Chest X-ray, AP view. Patient: 59 years old, sex M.
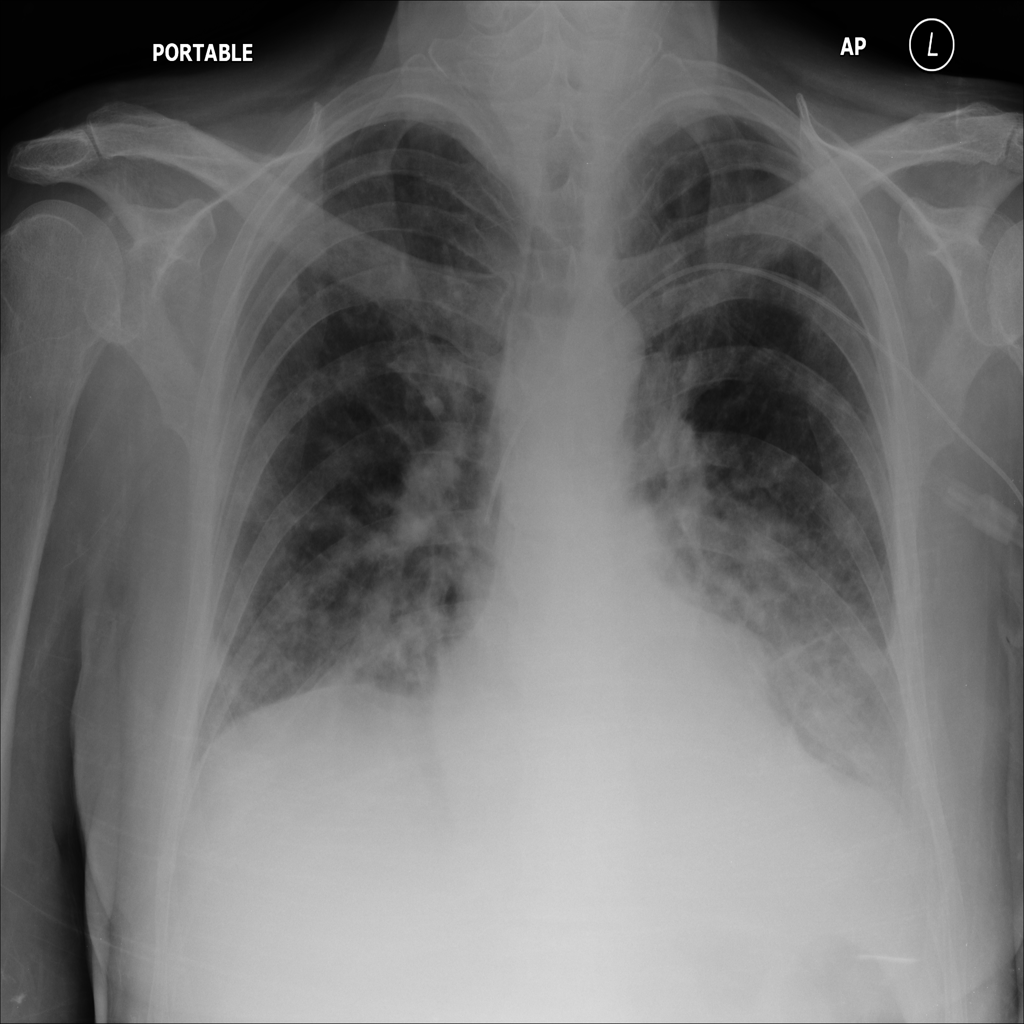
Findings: Effusion, Nodule